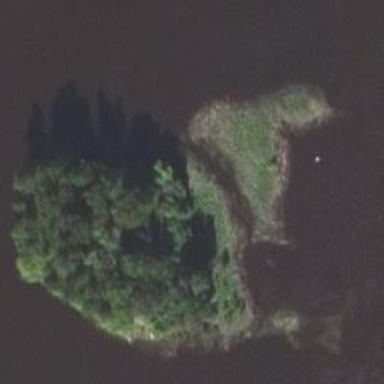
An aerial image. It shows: Islet surrounded by woodland.